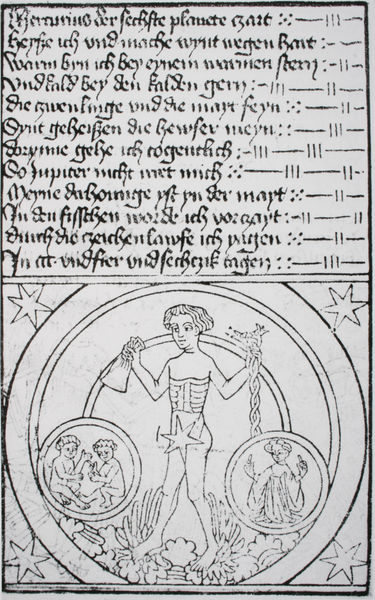
Titel: Baseler Holzschnitte, Merkur
Standort: Schweinfurt
Institution: Bibliothek Otto Schäfer
Schlagwörter: blätter, flügel, fuß, hand, laub, mann, nackt, umhang, vogel, weiß, wolken, menschen, blumen, brust, frau, frisur, grau, kleid, licht, schwarz, symbol, zeichen, zeichnung, gras, tuch, wiese, wolke, beige, falten, gesicht, mensch, rahmen, tragen, natur, busch, büsche, sonne, figur, gewand, haare, stoff, kind, blatt, pflanze, pflanzen, schulter, kinder, kreis, rund, sack, garten, beine, deutschland, bein, holzschnitt, schrift, papier, gewicht, kette, grafik, graphik, rand, treppe, papst, spielen, zopf, trennung, deutsch, stufe, stufen, kordel, ad, junge, knie, zehen, striche, tusche, waage, buch, medaillon, stern, rippen, druck, schwarz-weiß, sternbild, sterne, radierung, stich, seite, illustration, text, buchstabe, buchstaben, kreise, holzdruck, kugel, beutel, allegorie, tinte, ranke, buchdruck, buchseite, jüngling, glocke, geflochten, mittelalter, gedicht, segnung, korsett, heiliger, geldbeutel, hermes, gottheit, emblem, doppelkreis, sternkreis, sternzeichen, welt, miniatur, träger, texte, altdeutsch, handschrift, attribut, planet, justitia, balance, rippe, wörter, tiefdruck, gleichgewicht, aufzeichnung, kalender, harre, weihe, tüte, buchmalerei, zwilling, verso, zwillinge, vers, attribute, horoskop, aufzählung, balancieren, wassermann, karolingisch, iustitia, trägt, brustbein, recto, hildegard von bingen, bastarda, brsutkorb, gemini, linksbündig, asf, s, b, a, f, sdf, df, da, kopr, sf, af, saf, fs, afa, dffa, dfafsaf, afsaf, fsd, fsafd, sfs, ds, gweicht, balande, barbuß